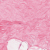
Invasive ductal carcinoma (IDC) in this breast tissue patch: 0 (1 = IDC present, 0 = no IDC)